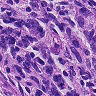
Metastatic tissue present: no